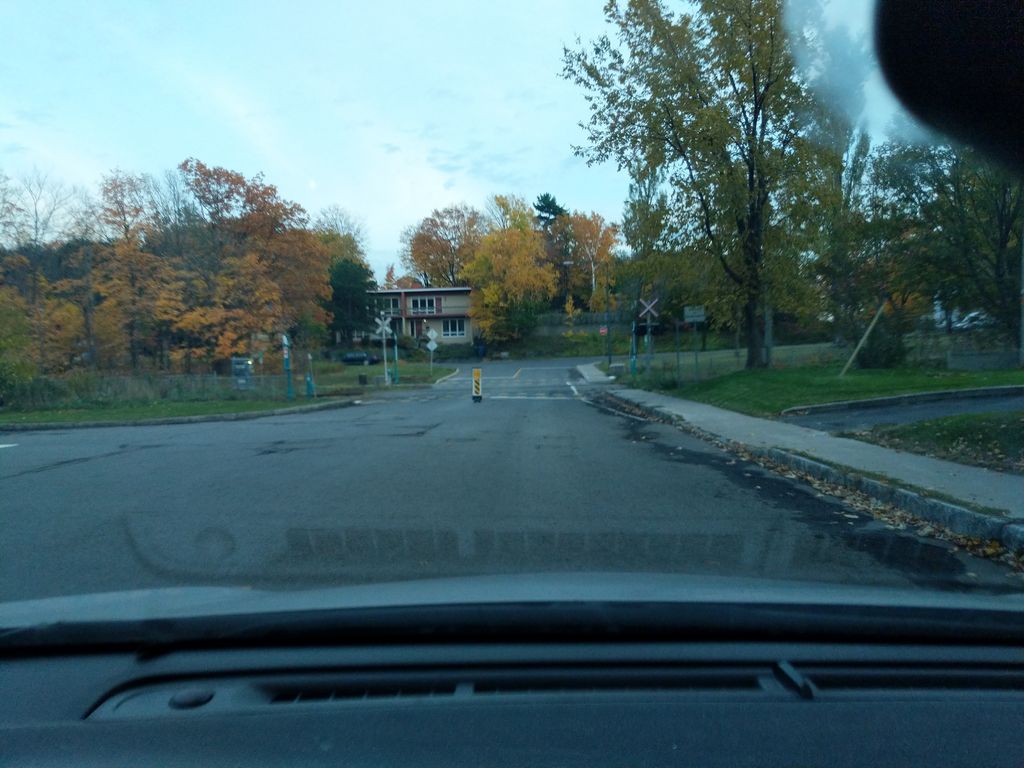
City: quebec_city